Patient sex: M
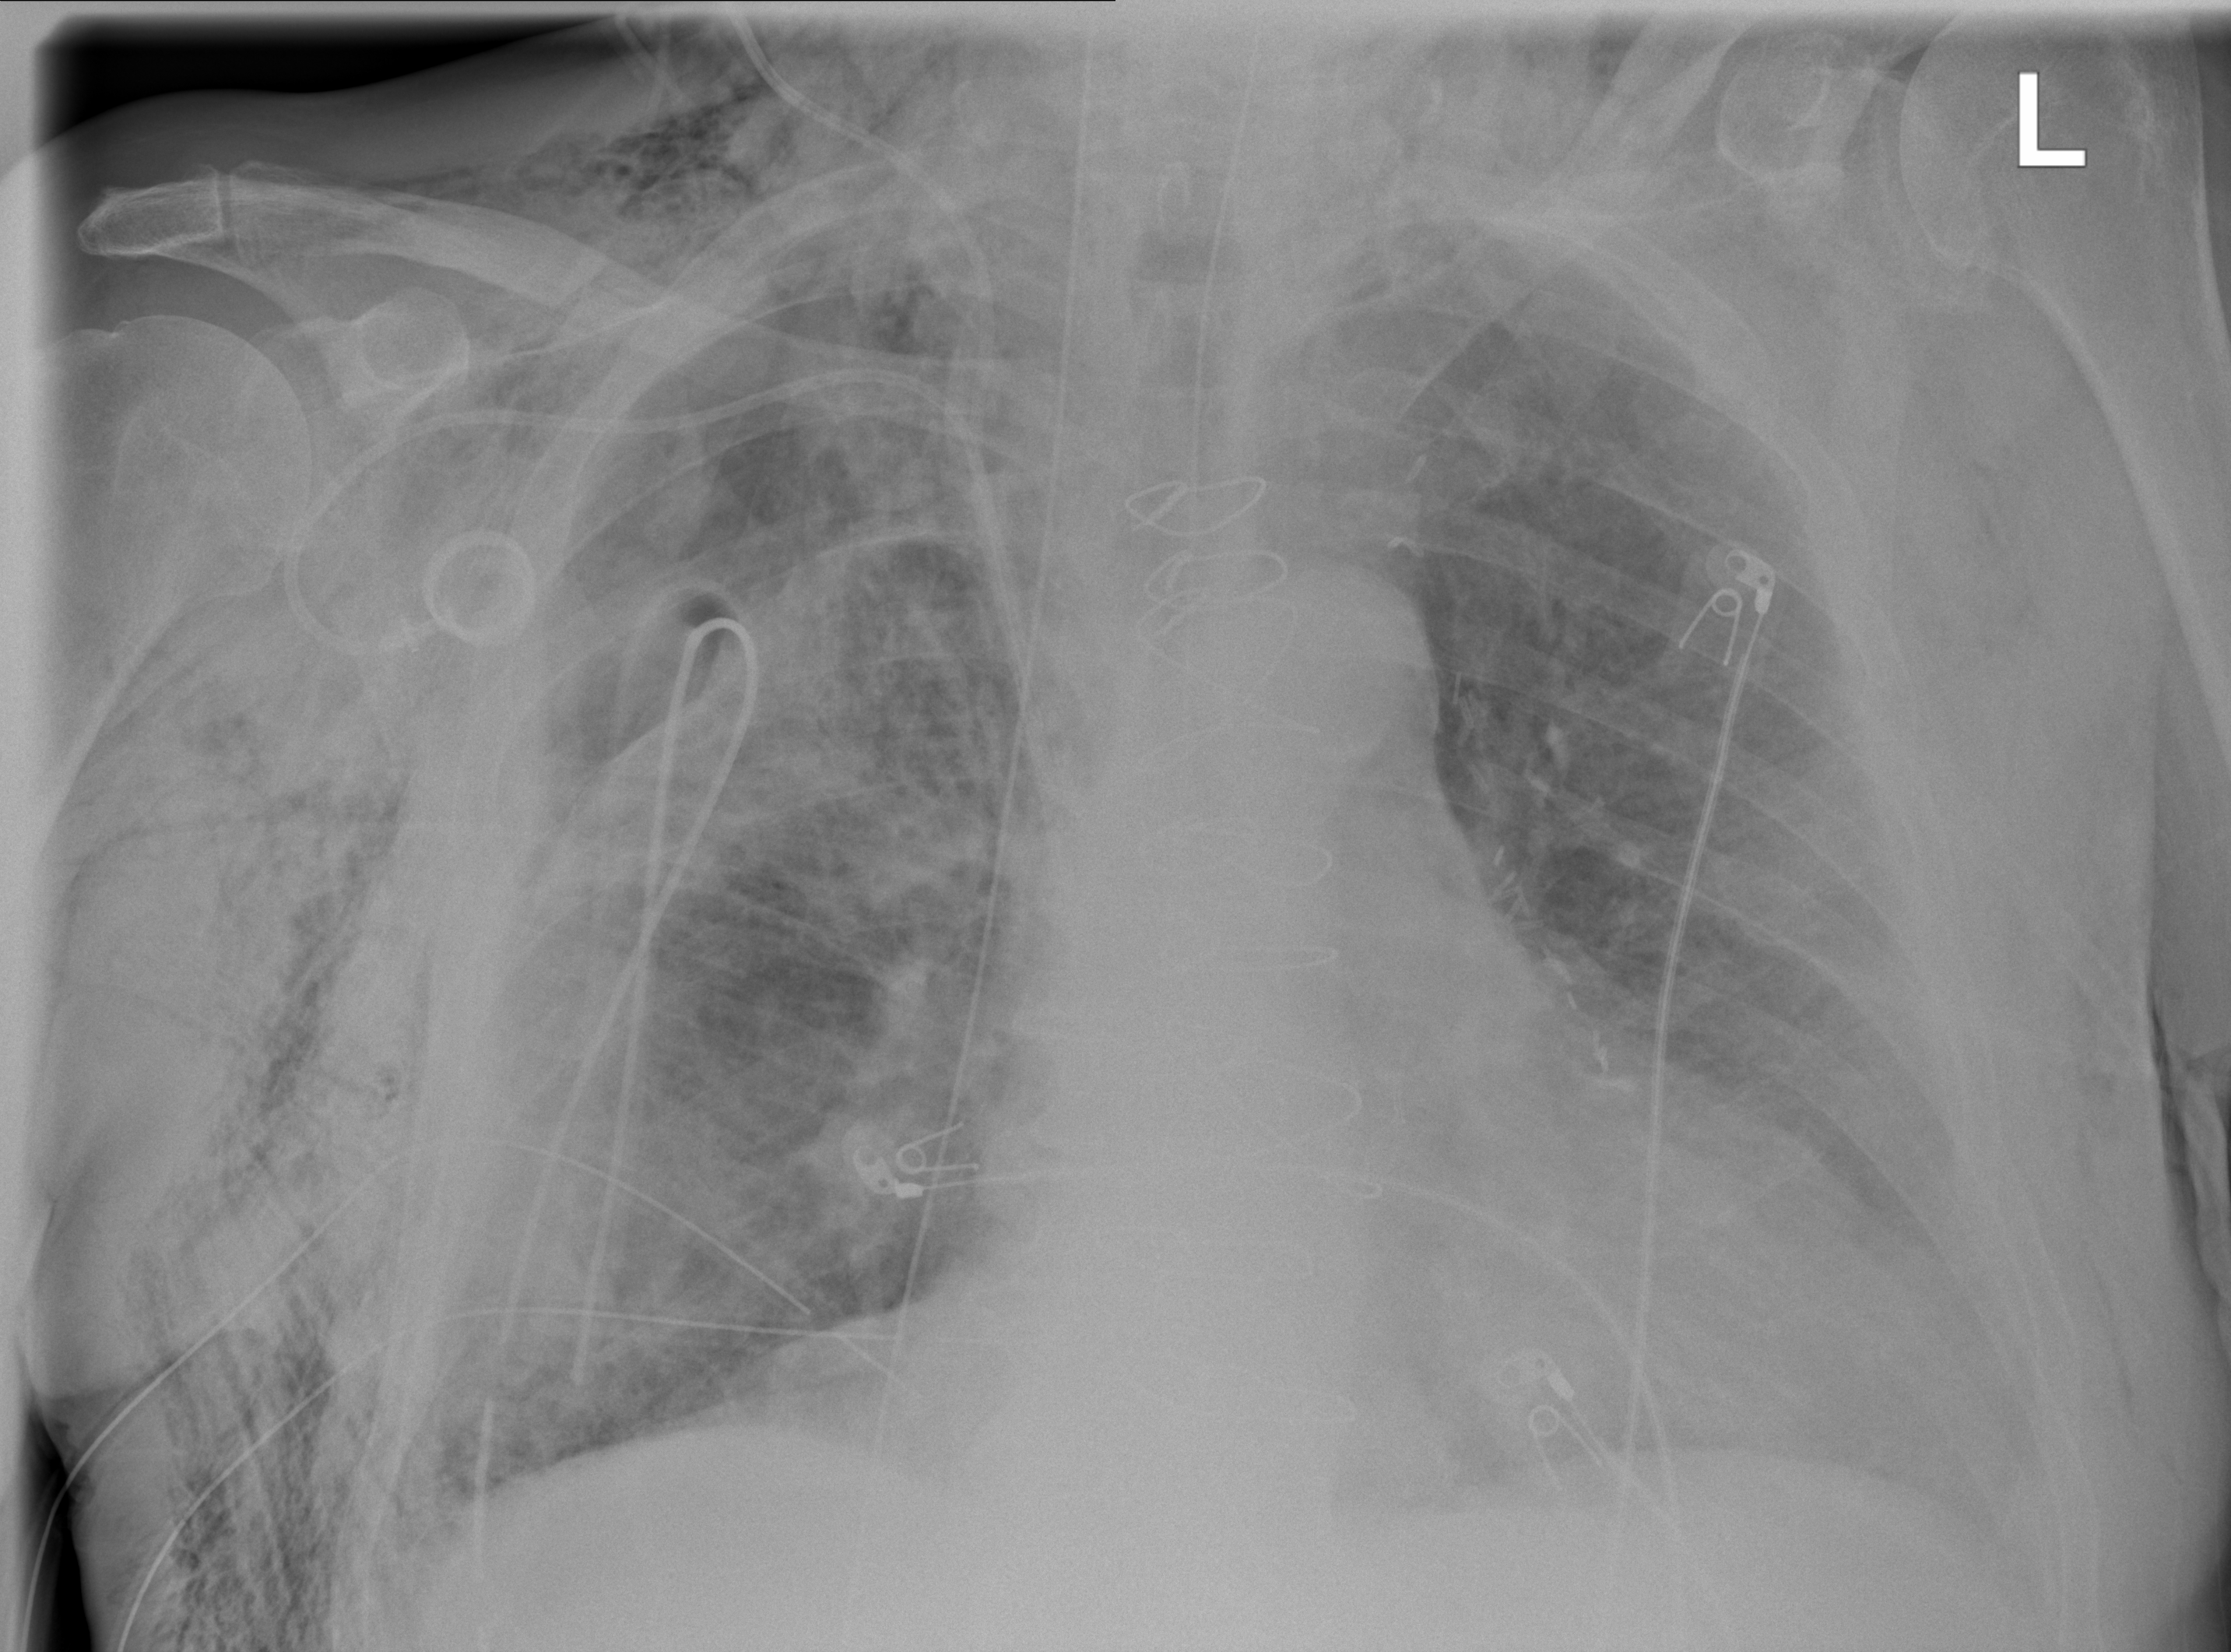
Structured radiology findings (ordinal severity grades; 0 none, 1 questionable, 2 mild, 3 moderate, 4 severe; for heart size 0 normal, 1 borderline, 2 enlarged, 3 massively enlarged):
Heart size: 2
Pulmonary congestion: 1
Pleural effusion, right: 1
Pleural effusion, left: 2
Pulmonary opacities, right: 3
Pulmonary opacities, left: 2
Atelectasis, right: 3
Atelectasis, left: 2